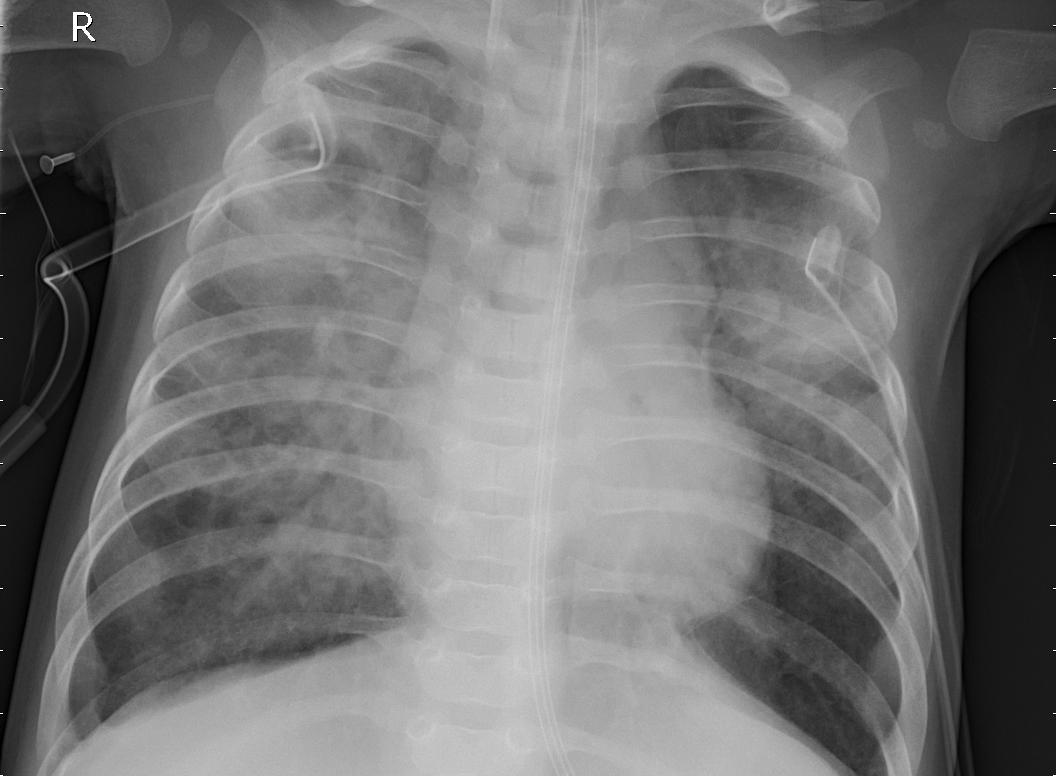
Diagnosis: PNEUMONIA